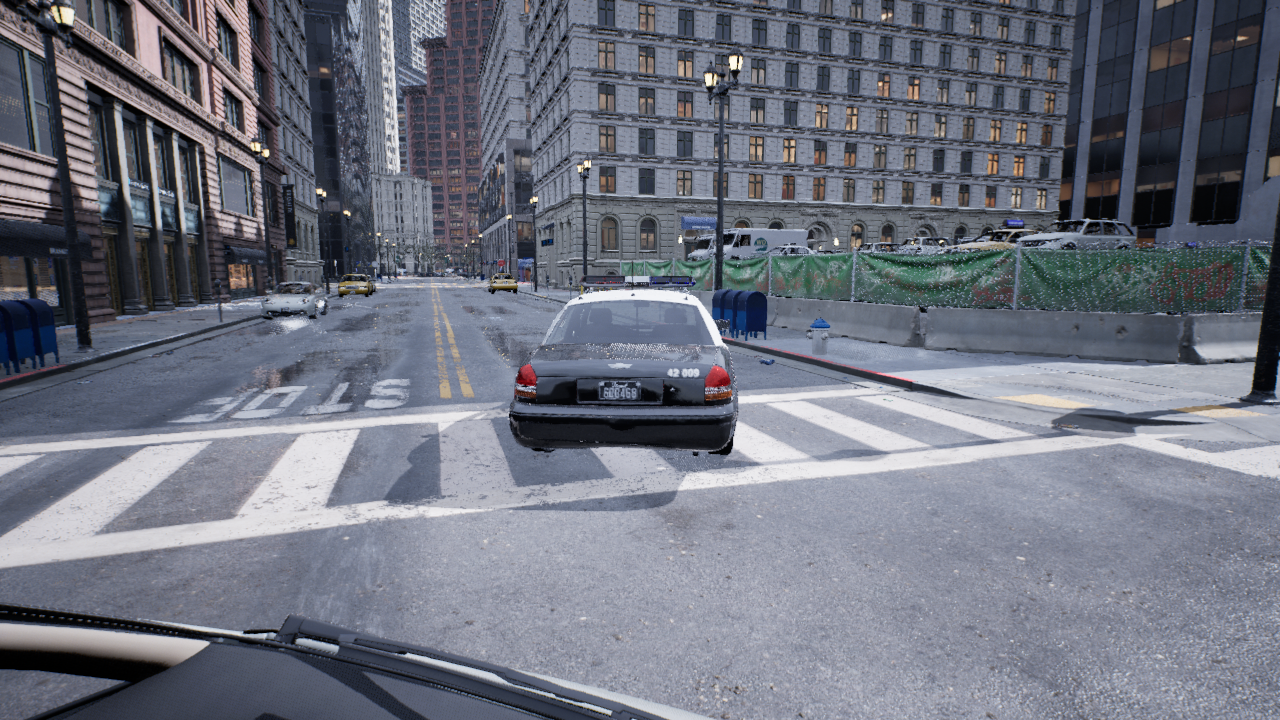
Venue: intersection
Lighting: overcast
Vehicle rig: sedan